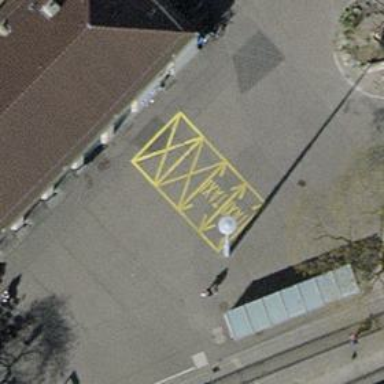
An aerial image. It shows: Taxi stand.